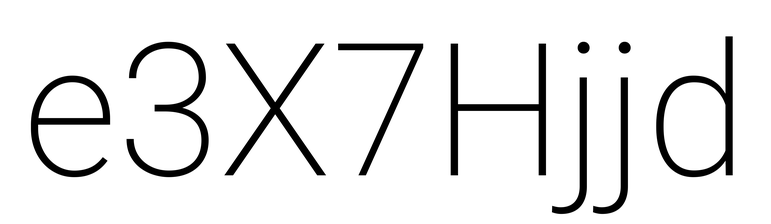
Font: Roboto_ExtraLight